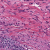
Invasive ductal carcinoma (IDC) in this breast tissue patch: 1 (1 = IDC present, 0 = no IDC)